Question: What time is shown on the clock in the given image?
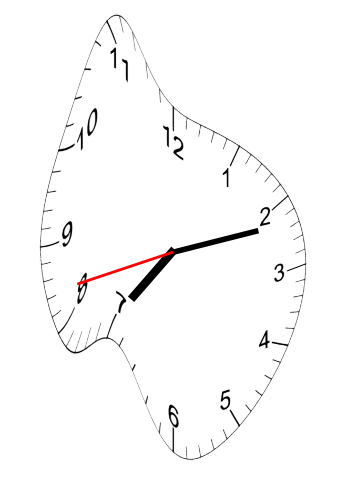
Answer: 07:11:42